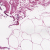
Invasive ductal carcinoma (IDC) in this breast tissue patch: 0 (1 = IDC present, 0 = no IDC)